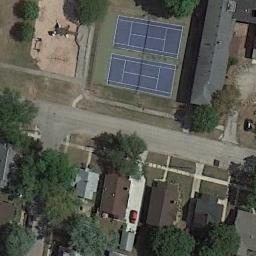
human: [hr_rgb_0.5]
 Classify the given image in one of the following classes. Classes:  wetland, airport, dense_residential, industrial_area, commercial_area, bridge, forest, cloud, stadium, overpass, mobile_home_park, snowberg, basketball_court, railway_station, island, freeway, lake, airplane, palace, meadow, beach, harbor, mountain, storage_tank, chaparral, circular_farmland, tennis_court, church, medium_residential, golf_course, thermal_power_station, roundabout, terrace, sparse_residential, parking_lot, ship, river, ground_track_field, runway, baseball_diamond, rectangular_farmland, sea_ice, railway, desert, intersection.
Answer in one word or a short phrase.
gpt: tennis_court